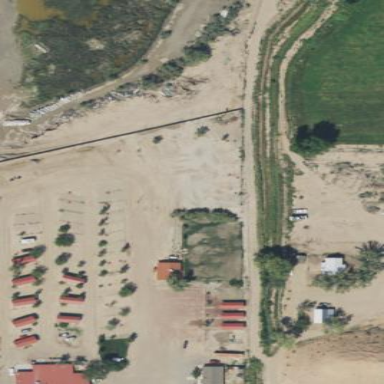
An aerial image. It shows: Caravan site with tents and caravans available. The site also has sanitary dump station.